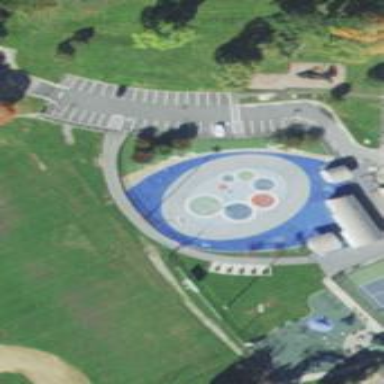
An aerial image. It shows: Playground featuring splash pad.